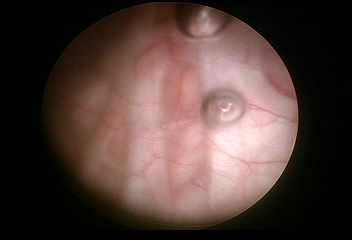
Modality: WLC
Class: Normal mucosa
Bladder cancer association: No